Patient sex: M
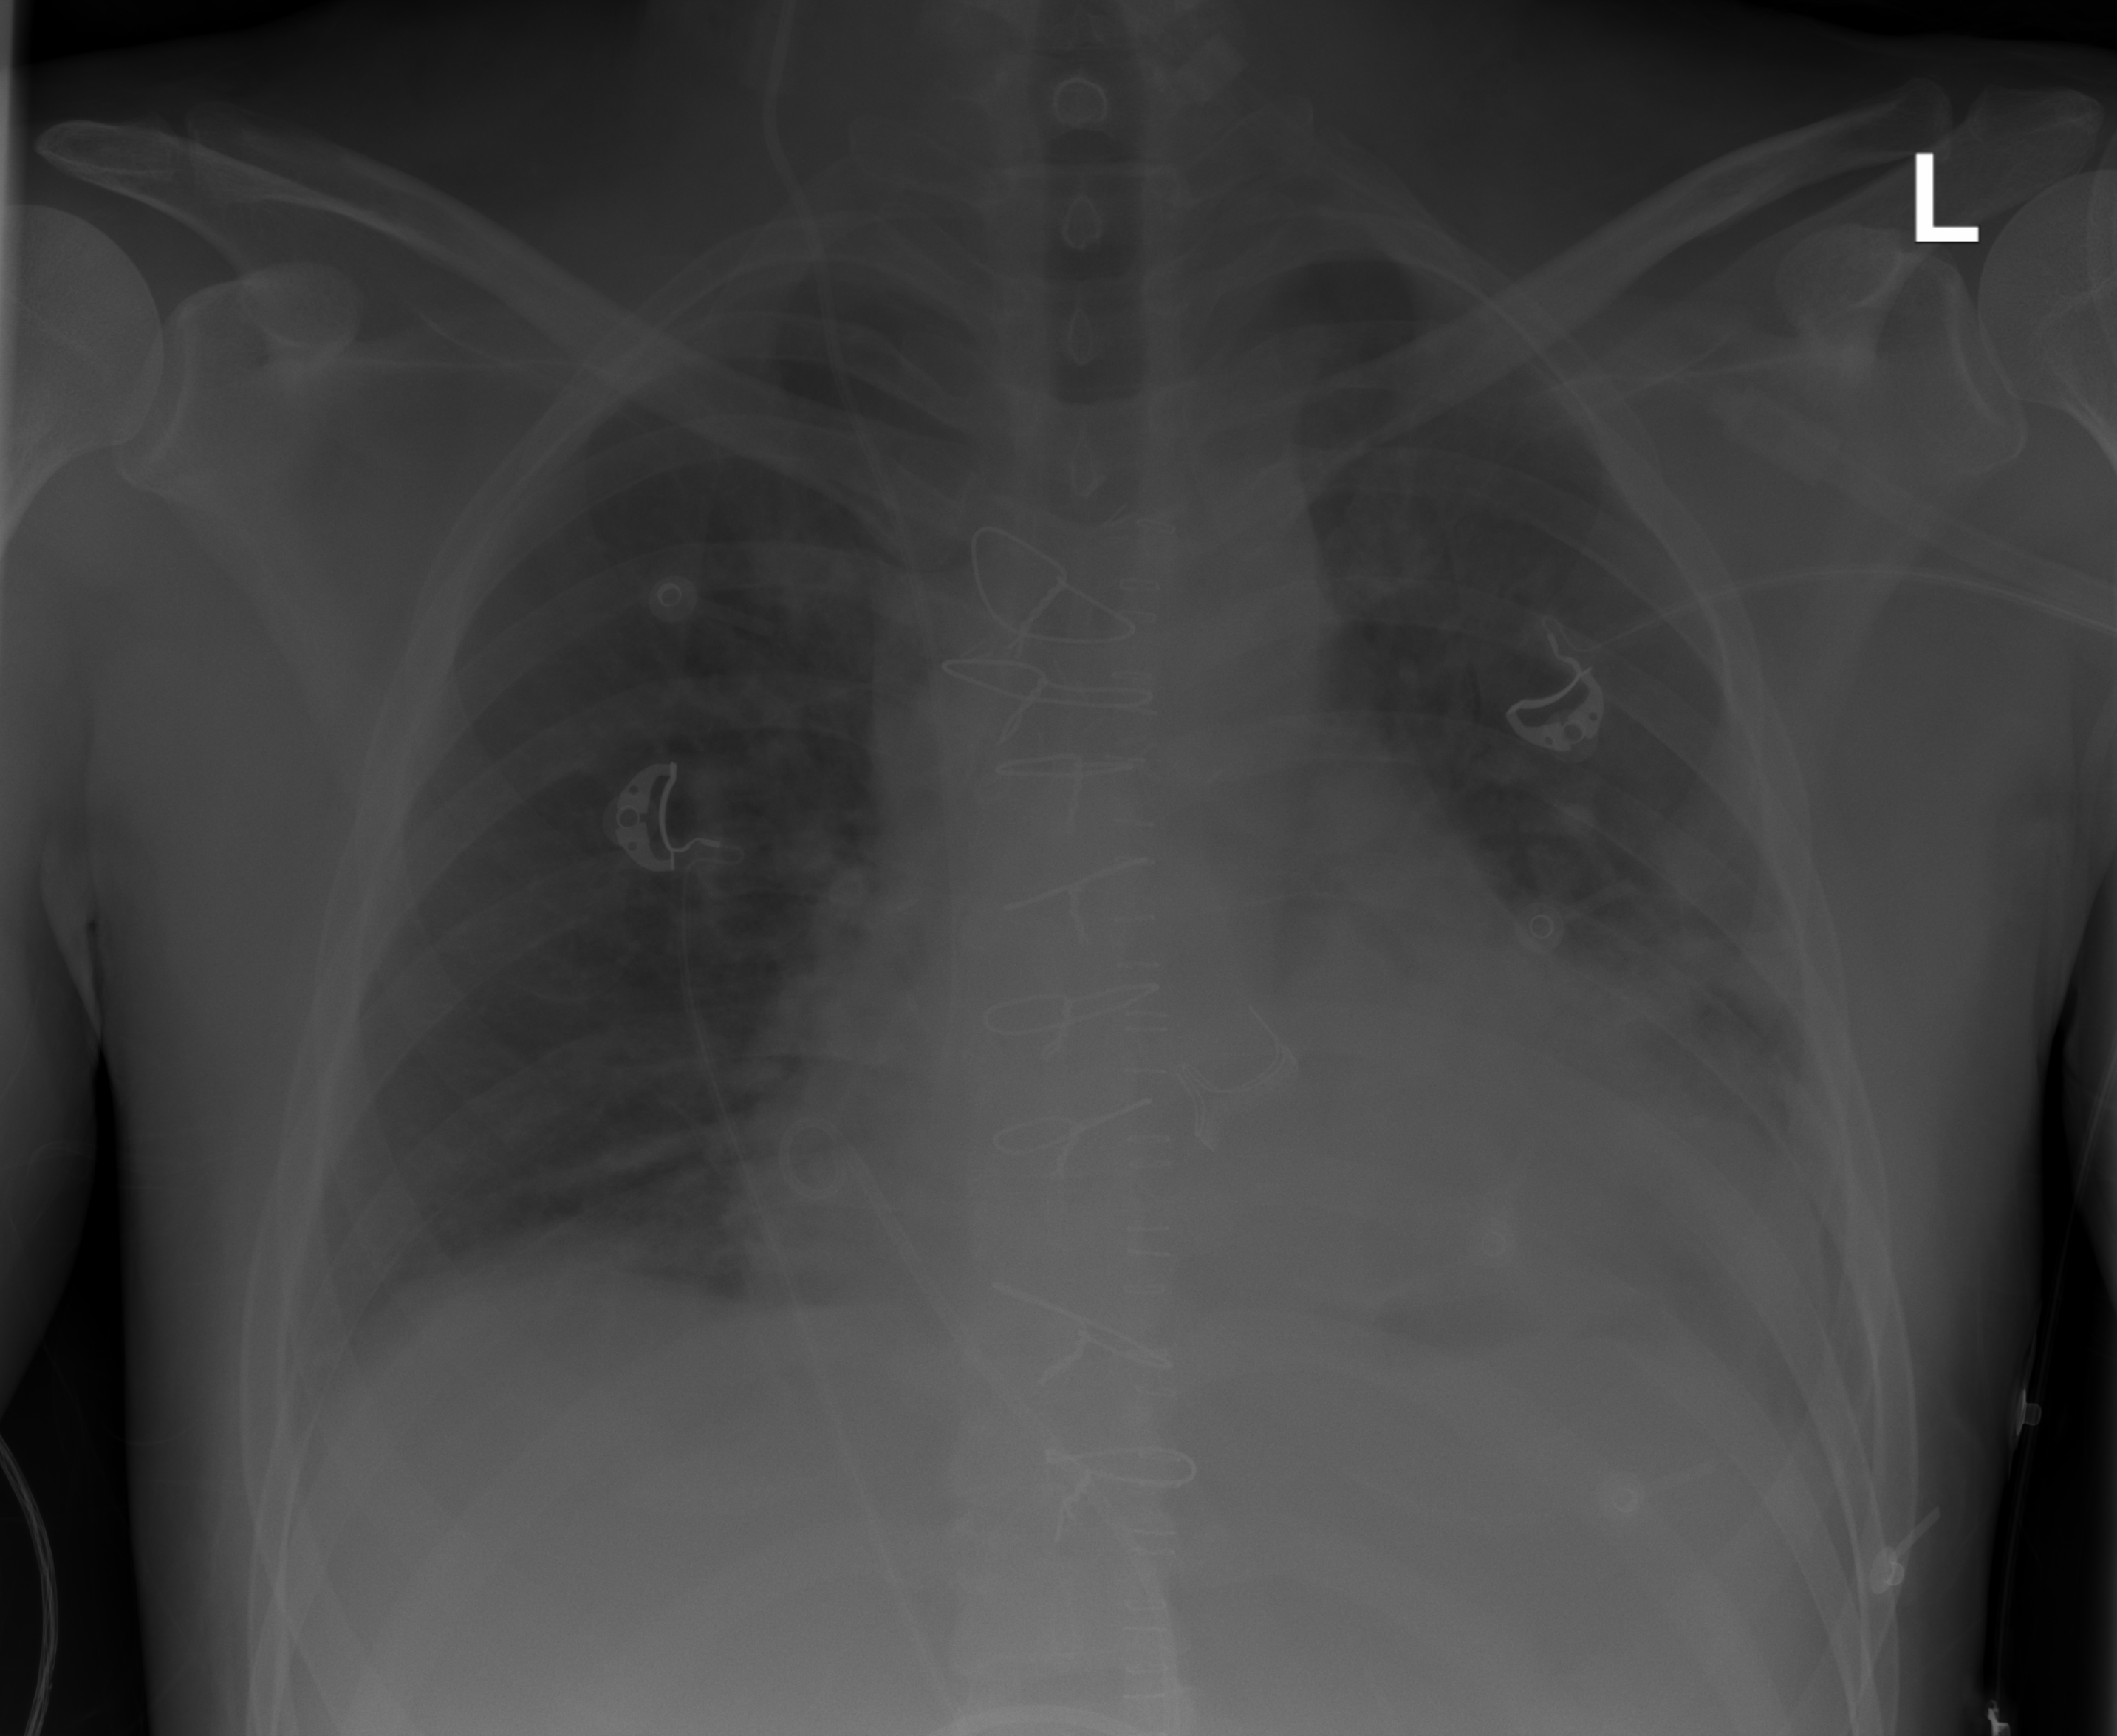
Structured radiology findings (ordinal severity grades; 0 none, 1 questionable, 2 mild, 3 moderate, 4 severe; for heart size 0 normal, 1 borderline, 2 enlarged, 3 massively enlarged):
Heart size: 2
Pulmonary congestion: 1
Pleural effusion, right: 2
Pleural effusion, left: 2
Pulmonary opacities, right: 0
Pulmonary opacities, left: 0
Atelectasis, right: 2
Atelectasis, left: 2